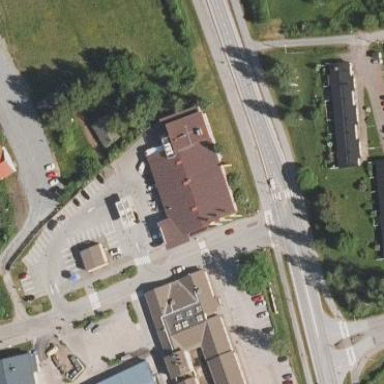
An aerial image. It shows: Supermarket building.